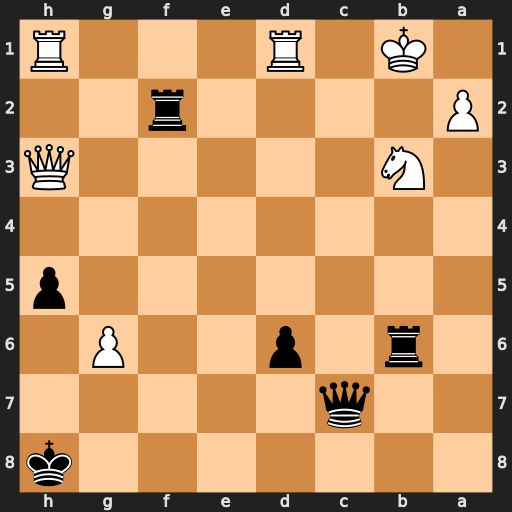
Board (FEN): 7k/2q5/1r1p2P1/7p/8/1N5Q/P4r2/1K1R3R
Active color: b
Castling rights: -
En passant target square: -
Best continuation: Qc2+ Ka1 Qxa2#